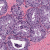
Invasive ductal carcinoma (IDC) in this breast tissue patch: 0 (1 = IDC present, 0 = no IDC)